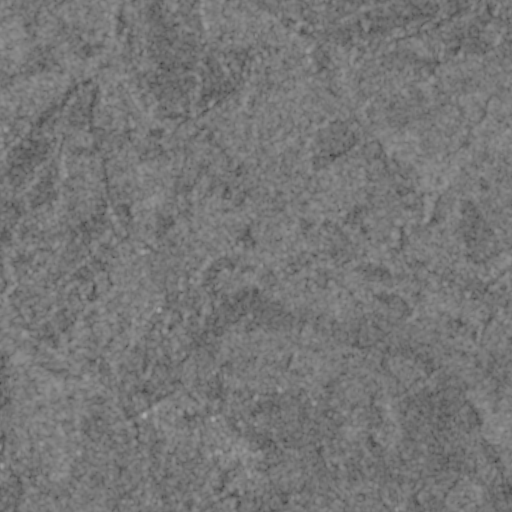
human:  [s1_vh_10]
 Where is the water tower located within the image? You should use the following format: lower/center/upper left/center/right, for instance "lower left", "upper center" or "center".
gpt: The water tower is located in the lower right of the image.
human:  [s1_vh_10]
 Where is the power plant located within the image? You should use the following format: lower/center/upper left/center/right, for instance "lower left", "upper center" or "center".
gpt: There is no power plant in the image.

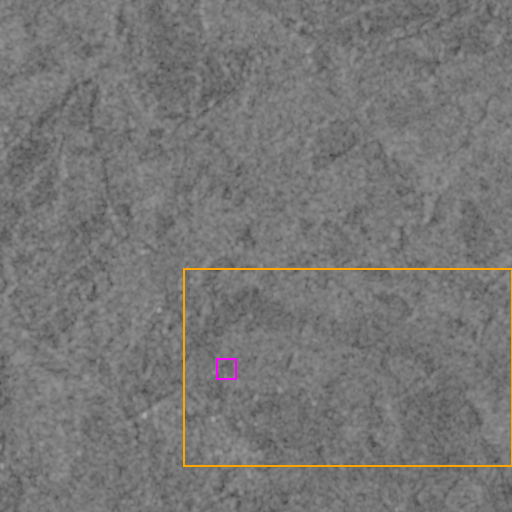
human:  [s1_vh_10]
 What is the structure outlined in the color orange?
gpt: The structure outlined in orange is a crop field.
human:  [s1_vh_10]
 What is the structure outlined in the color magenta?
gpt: The structure outlined in magenta is a park.
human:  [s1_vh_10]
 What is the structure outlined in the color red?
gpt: There is no red outline.